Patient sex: M
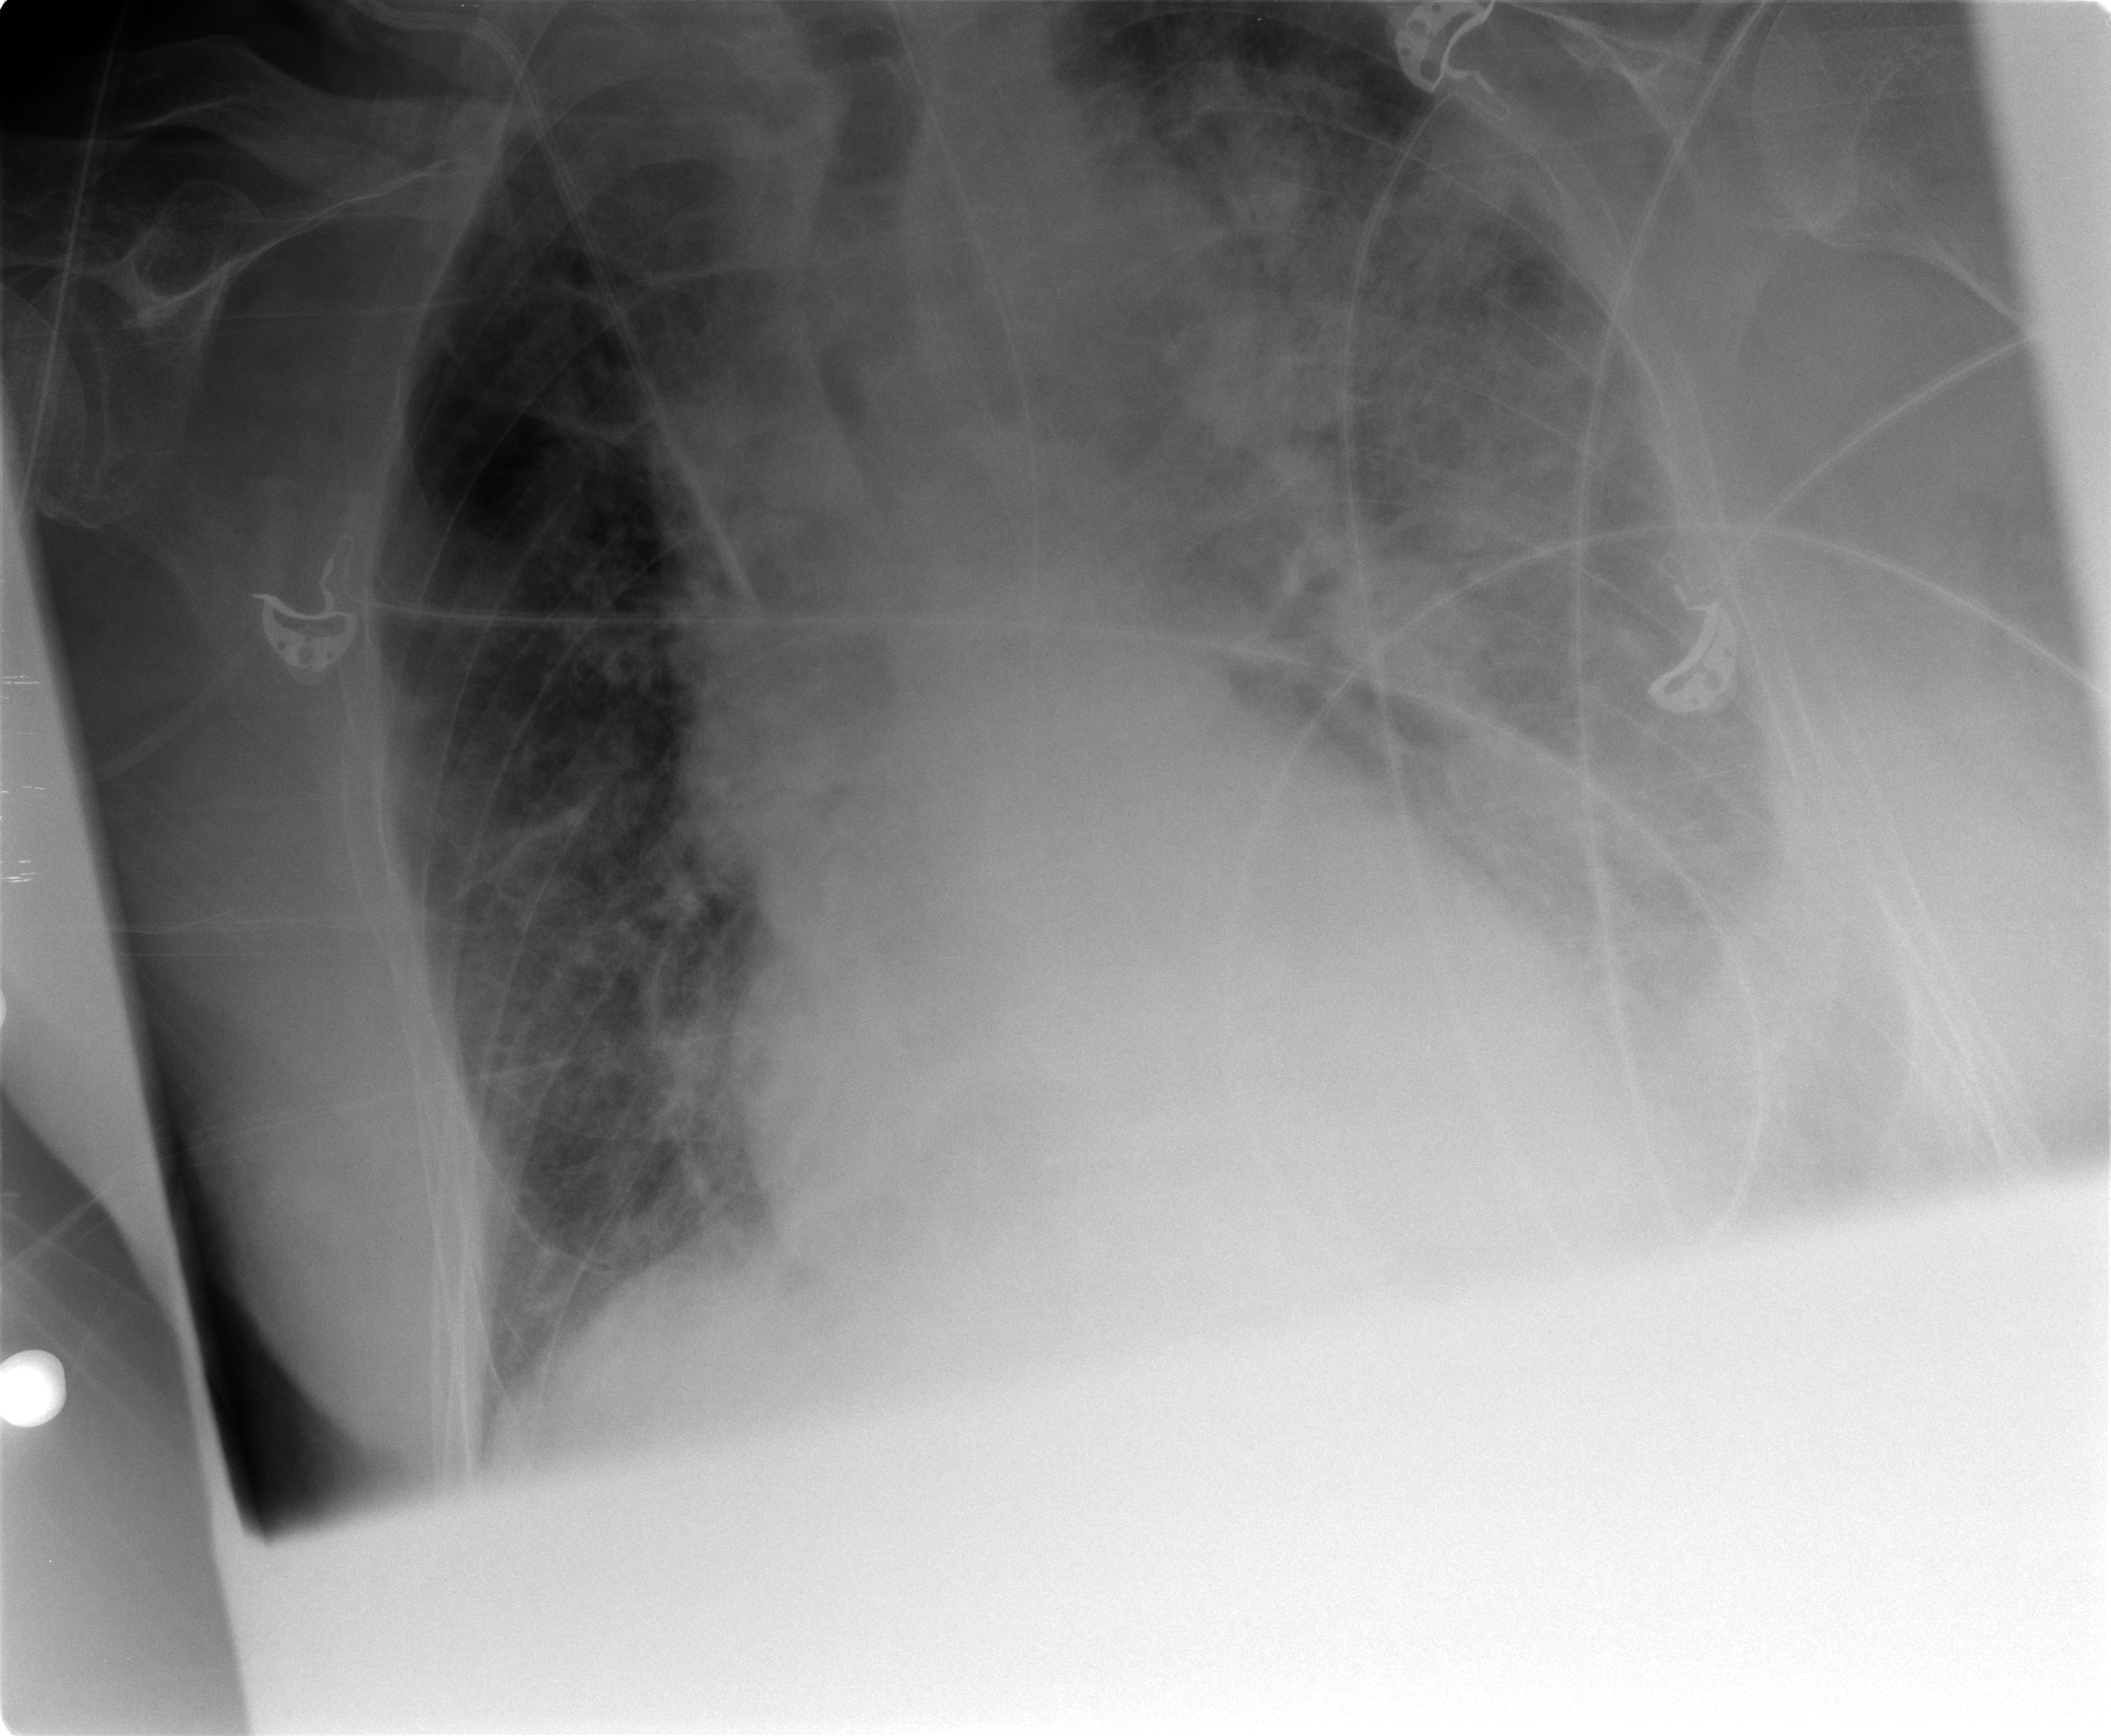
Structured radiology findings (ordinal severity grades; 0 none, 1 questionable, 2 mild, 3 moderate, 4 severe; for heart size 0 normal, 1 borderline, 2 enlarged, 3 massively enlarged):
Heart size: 0
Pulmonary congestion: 2
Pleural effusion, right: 0
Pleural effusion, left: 0
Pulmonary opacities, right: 2
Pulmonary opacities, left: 3
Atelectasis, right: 0
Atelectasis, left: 0